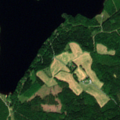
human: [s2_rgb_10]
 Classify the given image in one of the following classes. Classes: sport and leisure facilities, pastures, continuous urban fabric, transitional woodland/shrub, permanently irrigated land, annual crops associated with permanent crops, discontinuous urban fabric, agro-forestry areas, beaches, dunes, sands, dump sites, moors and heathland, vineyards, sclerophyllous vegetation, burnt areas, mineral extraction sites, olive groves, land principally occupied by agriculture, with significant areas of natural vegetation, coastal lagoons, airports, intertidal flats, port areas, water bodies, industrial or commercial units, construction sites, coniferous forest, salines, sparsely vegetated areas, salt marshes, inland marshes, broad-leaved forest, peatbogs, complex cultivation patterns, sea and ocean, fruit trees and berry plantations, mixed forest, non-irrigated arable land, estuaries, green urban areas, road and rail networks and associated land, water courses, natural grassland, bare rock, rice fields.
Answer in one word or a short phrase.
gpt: land principally occupied by agriculture, with significant areas of natural vegetation, mixed forest, water bodies